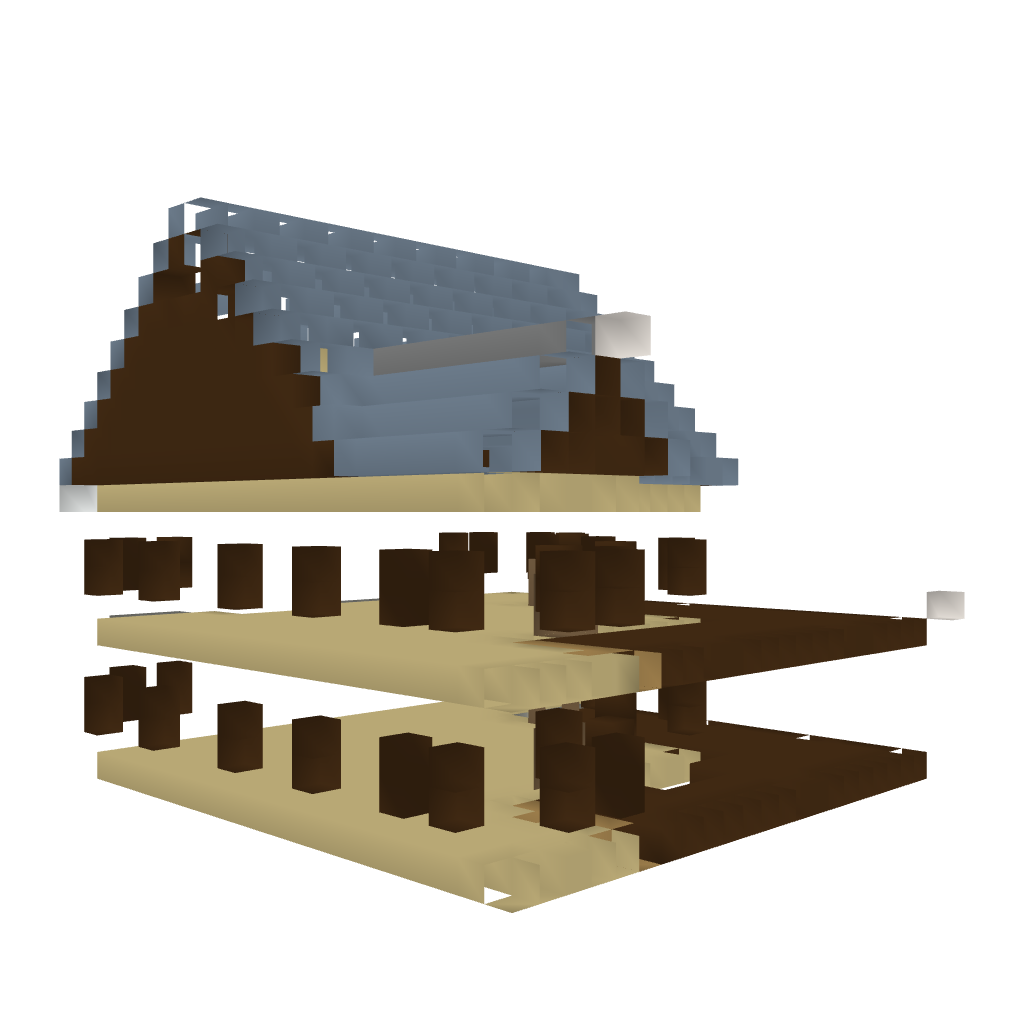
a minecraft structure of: Coloniel house on pillars